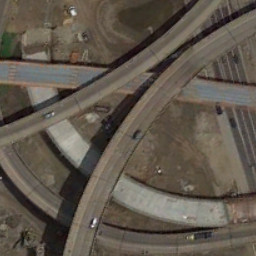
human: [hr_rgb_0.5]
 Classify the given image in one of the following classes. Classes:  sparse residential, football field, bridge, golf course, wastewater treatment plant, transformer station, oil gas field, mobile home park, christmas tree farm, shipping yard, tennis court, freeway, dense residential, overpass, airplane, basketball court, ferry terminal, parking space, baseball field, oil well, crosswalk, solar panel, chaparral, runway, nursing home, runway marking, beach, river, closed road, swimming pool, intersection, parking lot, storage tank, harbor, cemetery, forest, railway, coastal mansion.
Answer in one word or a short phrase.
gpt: overpass